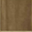
Piece: xx